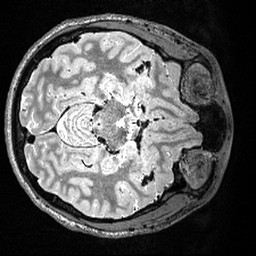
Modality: T2w
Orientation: axial
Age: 24
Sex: male